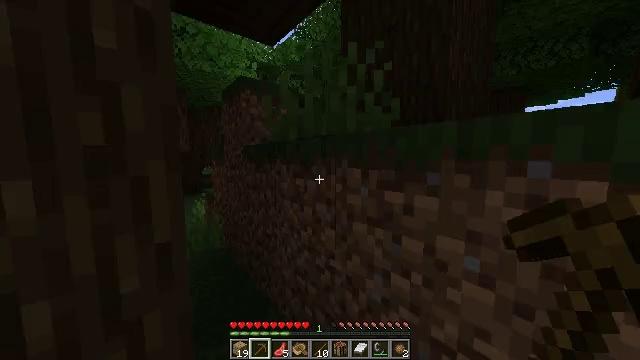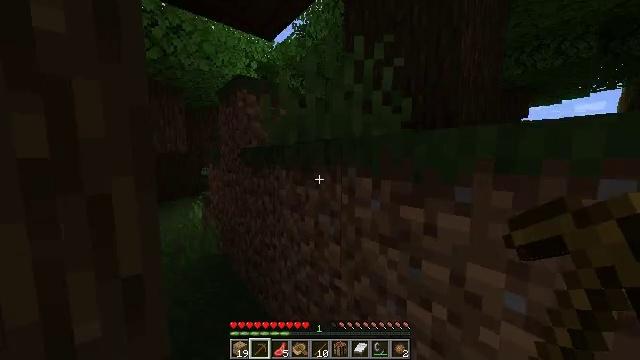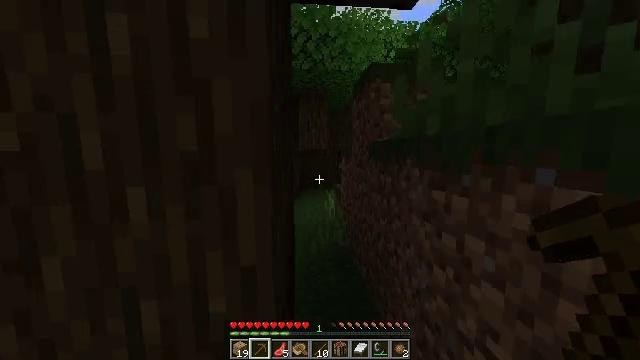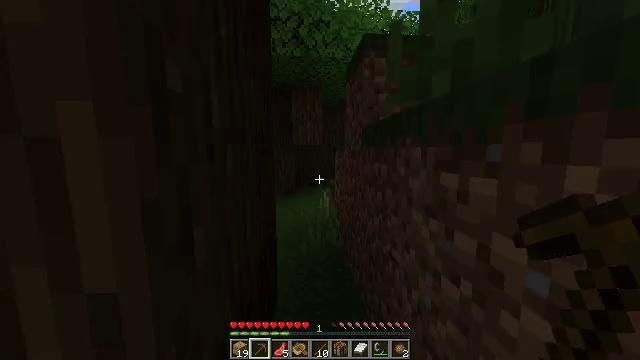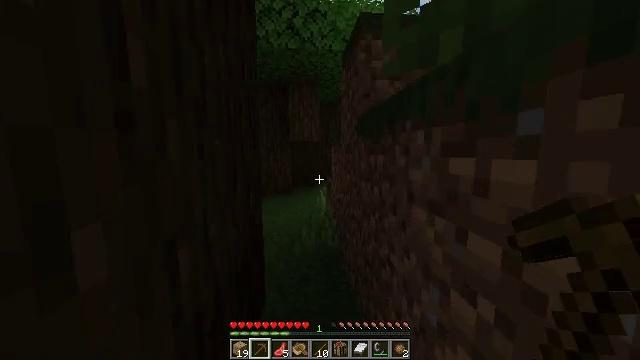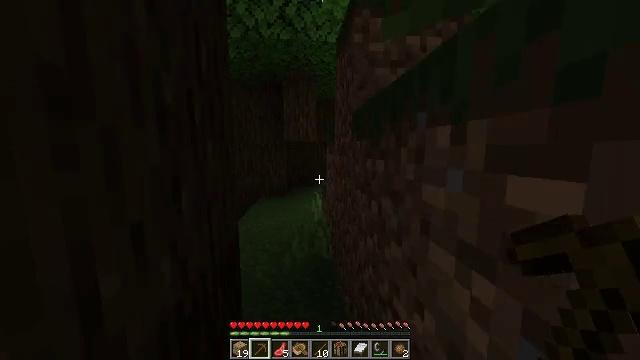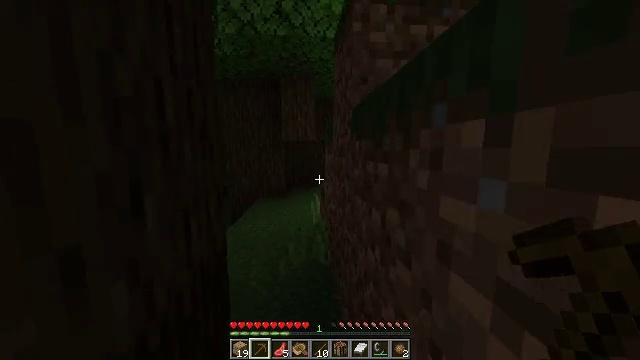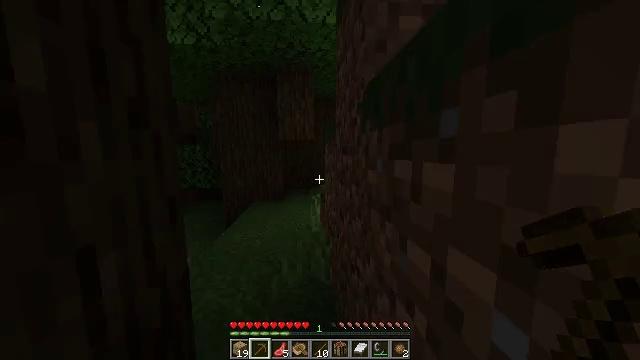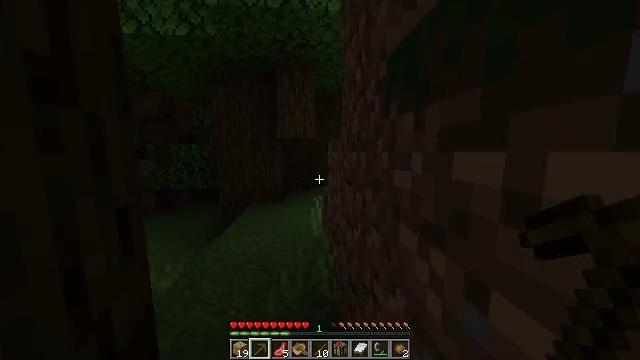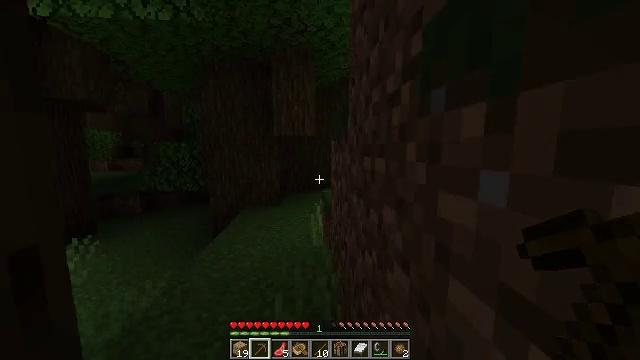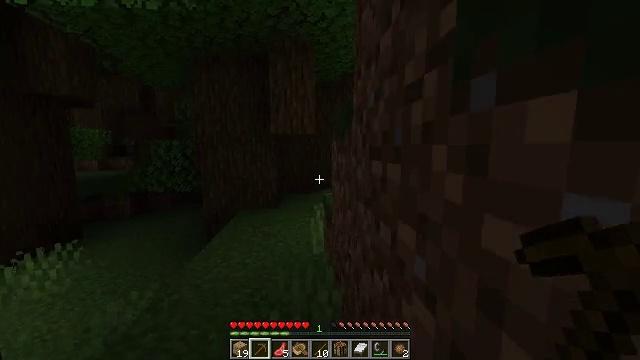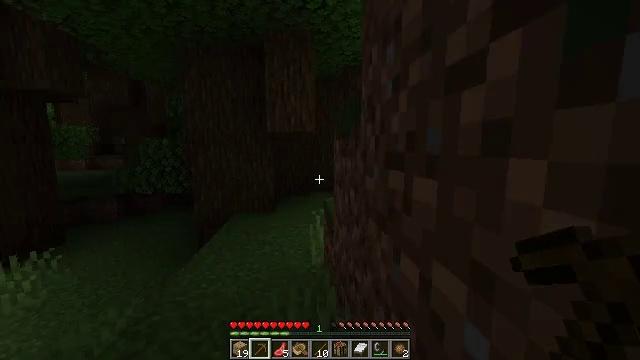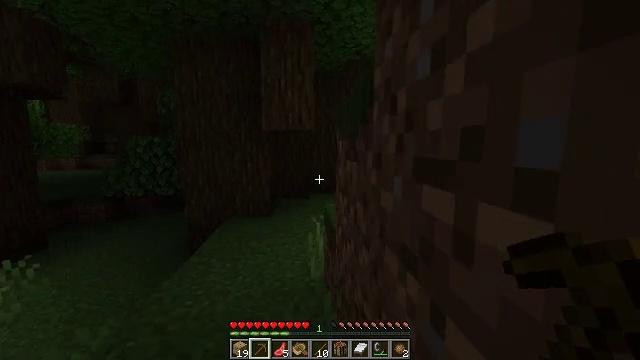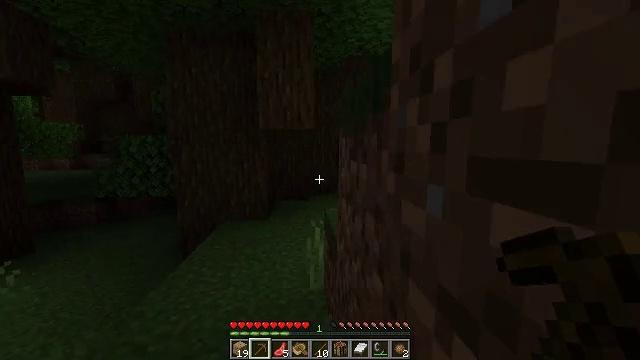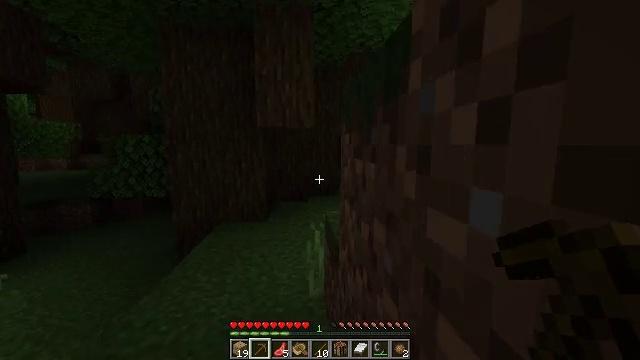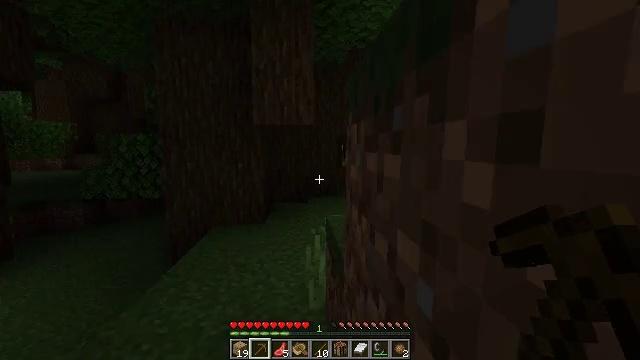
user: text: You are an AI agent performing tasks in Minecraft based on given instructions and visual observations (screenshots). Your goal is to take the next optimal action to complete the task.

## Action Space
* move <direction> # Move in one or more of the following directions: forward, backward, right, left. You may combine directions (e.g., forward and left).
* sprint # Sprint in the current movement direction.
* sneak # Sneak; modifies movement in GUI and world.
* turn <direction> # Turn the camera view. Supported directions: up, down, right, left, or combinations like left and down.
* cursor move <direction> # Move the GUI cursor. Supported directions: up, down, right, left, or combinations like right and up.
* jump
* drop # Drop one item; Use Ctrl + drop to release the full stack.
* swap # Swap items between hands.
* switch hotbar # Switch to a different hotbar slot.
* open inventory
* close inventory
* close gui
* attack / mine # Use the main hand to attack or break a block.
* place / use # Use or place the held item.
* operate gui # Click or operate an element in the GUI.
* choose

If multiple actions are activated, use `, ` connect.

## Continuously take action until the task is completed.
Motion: motion action
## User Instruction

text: Use shears to efficiently mine dark oak leaves.
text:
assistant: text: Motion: move forward
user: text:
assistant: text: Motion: move forward, turn left and down
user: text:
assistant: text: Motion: move forward
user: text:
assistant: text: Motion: move forward
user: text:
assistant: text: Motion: move forward
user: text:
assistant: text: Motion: move forward
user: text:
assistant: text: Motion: move forward
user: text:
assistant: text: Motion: move forward
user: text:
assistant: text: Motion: move forward
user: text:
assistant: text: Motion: move forward
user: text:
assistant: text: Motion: move forward
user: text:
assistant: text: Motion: move forward
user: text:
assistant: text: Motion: move forward
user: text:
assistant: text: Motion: move forward
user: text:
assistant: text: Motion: move forward
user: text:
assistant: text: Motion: move forward
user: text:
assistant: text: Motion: move forward
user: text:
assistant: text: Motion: move forward
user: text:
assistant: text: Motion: move forward
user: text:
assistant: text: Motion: move forward
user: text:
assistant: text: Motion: move forward
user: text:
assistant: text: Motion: move forward
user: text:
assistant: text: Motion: move forward
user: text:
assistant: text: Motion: move forward
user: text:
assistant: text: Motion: move forward
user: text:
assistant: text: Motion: move forward, turn right and up
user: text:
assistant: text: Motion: move forward, turn right
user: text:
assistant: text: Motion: move forward, turn right
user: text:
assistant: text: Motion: move forward, turn right
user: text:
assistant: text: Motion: move forward